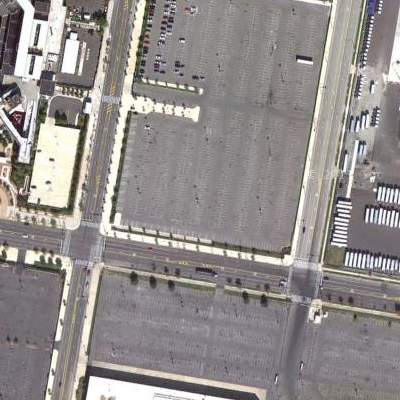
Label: Parking